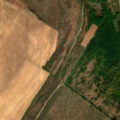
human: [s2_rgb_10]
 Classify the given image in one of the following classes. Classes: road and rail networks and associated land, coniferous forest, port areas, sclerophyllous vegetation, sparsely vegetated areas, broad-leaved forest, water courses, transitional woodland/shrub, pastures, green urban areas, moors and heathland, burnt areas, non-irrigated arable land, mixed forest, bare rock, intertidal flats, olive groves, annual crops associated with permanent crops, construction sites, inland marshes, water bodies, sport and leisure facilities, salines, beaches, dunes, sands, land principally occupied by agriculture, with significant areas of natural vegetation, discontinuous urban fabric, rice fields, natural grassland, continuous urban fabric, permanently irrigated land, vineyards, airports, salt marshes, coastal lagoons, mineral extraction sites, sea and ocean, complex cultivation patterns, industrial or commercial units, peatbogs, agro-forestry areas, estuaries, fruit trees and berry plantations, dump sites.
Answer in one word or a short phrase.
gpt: non-irrigated arable land, vineyards, pastures, broad-leaved forest, transitional woodland/shrub